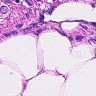
Metastatic tissue present: yes